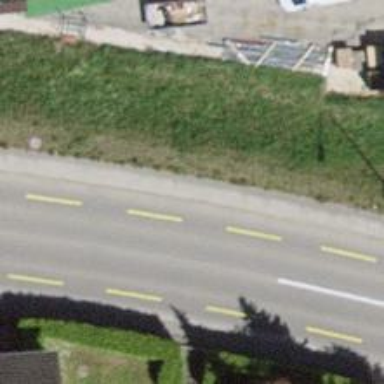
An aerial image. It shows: Asphalt sidewalk along the footway.